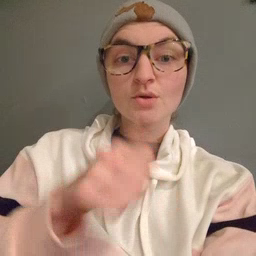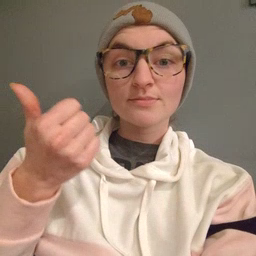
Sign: another